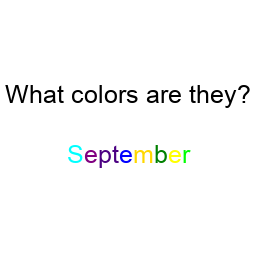
Color: cyan, purple, indigo, indigo, blue, gold, green, yellow, lime
Background color: white
Question text color: black